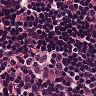
Metastatic tissue present: no